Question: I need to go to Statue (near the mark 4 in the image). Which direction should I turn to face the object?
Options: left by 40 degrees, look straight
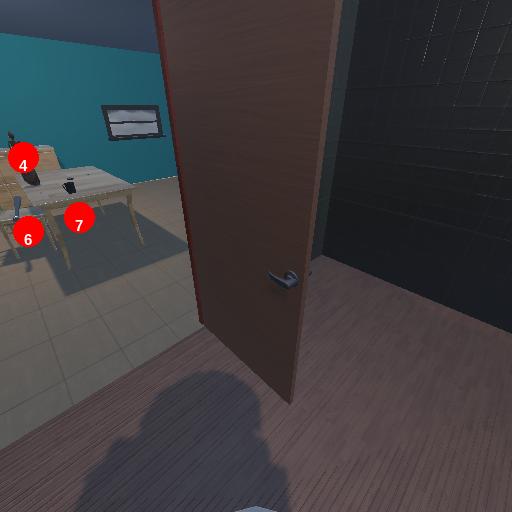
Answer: left by 40 degrees